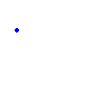
Particle: kaon